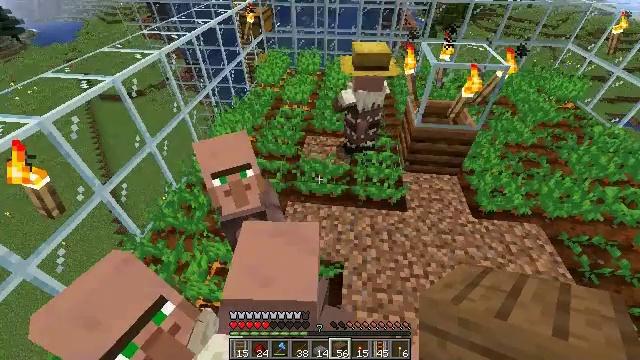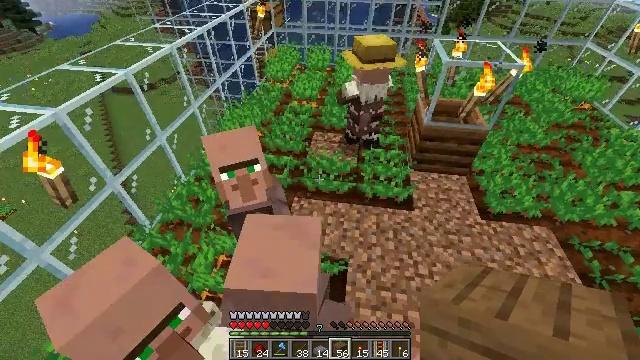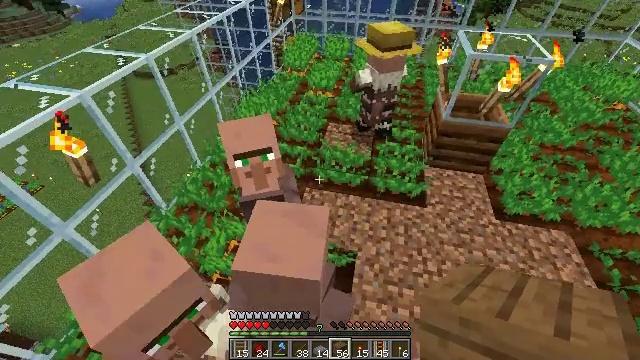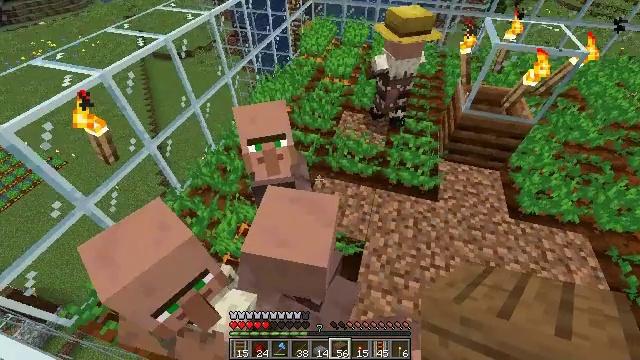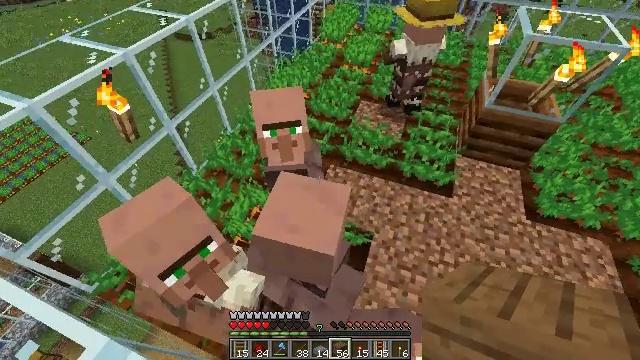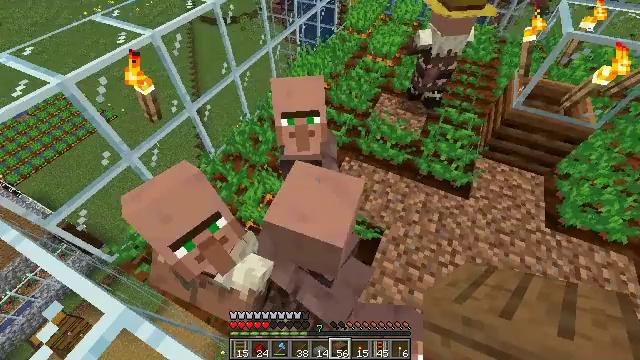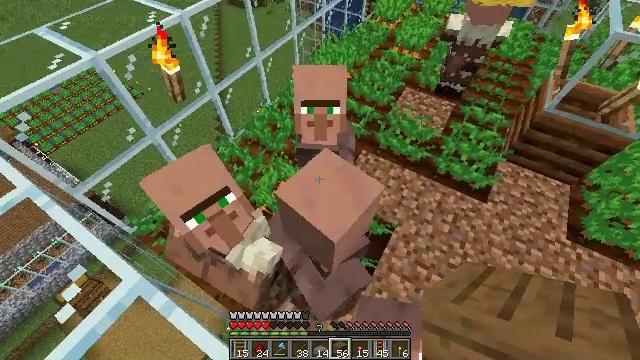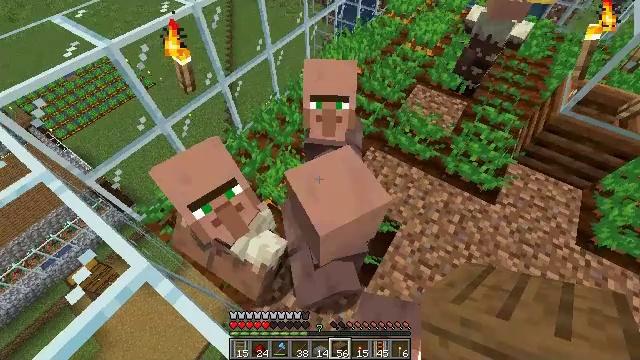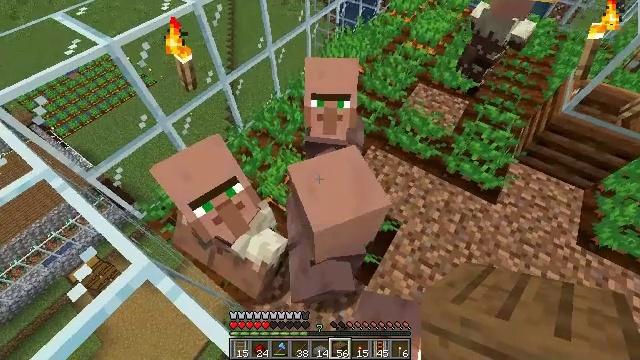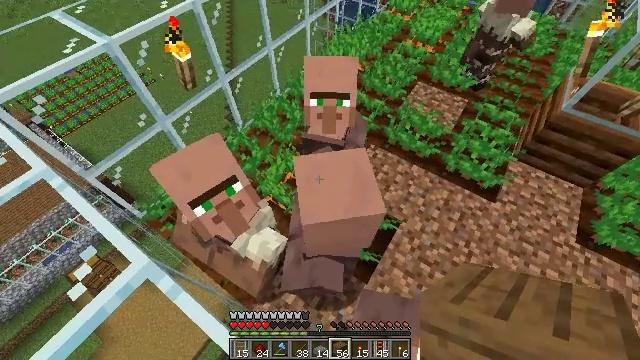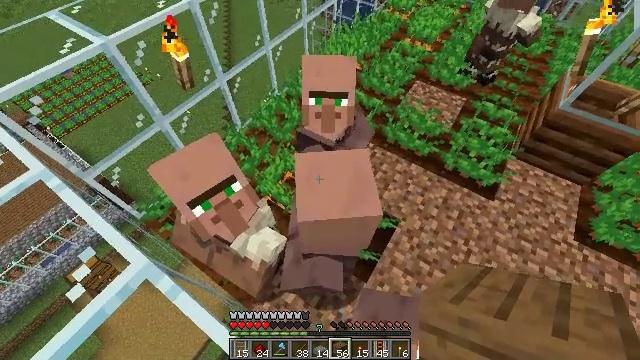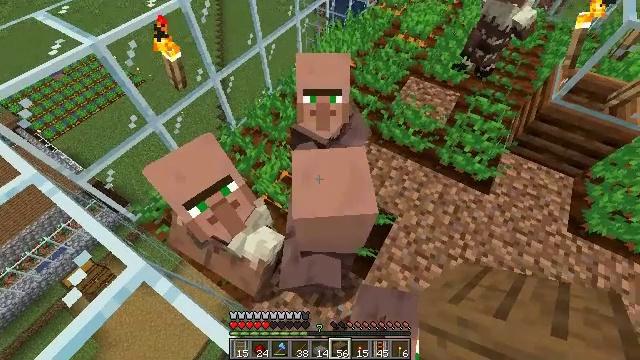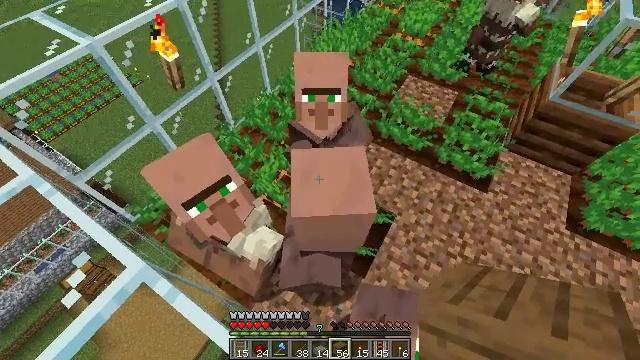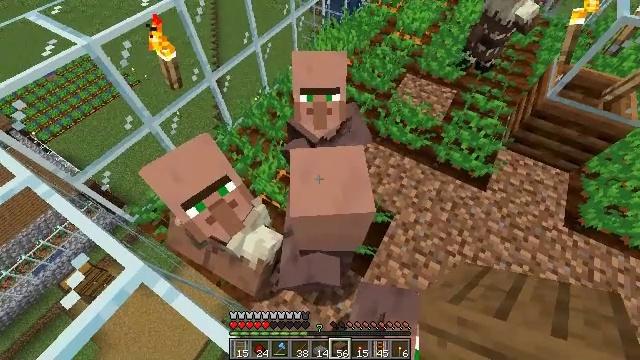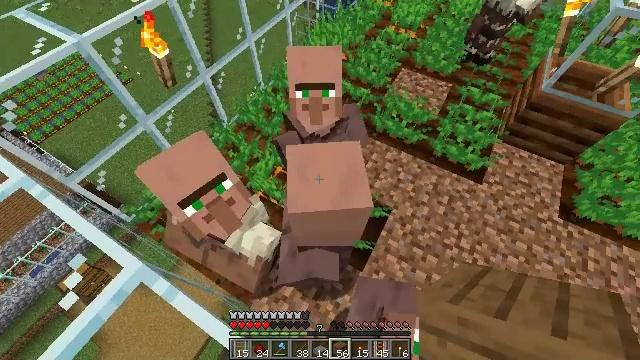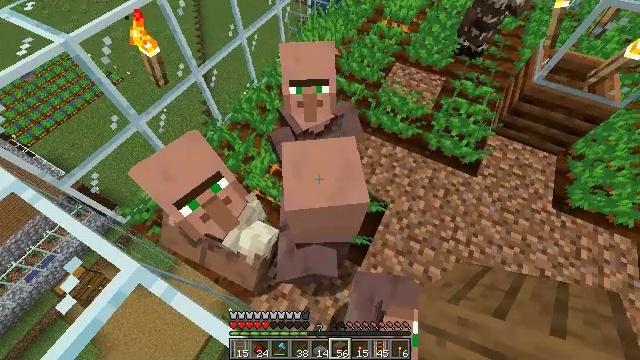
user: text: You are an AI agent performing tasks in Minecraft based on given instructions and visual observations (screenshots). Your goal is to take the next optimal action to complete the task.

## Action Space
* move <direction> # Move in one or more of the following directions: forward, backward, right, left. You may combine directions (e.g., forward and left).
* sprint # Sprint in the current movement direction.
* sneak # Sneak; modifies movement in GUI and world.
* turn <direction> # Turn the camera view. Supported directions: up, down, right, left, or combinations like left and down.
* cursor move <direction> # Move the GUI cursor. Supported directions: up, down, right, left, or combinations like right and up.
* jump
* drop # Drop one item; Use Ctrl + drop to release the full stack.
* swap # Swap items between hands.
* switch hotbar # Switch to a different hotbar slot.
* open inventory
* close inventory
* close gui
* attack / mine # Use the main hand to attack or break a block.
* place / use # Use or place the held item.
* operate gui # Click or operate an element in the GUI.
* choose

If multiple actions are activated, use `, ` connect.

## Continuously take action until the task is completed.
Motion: motion action
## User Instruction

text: Hunt the villager.
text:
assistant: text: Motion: sneak, turn left
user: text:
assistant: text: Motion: sneak, turn left and down
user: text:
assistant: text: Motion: sneak, turn left and down
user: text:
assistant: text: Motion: sneak, turn left and down
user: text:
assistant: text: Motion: sneak, turn left and down
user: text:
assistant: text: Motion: sneak, turn left and down
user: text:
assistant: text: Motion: sneak, turn left and down
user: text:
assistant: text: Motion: sneak
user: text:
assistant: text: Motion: sneak
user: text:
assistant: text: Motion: sneak
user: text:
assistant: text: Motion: sneak, turn right
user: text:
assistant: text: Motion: sneak
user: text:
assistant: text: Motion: sneak
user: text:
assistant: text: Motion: sneak, turn right
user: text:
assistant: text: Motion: sneak, turn right
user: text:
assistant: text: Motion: sneak
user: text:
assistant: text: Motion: sneak, attack / mine
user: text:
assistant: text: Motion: sneak, attack / mine
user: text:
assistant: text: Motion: sneak, attack / mine
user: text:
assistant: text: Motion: sneak
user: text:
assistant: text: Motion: sneak
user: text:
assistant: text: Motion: sneak
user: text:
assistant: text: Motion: sneak
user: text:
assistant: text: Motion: sneak
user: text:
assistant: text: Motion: sneak
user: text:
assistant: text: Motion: sneak
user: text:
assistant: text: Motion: sneak
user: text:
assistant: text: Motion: sneak
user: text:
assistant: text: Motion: sneak
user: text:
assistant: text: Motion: sneak